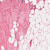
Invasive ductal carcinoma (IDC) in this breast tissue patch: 1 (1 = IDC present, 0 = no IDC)